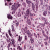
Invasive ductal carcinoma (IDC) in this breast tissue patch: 1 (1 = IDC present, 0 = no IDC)